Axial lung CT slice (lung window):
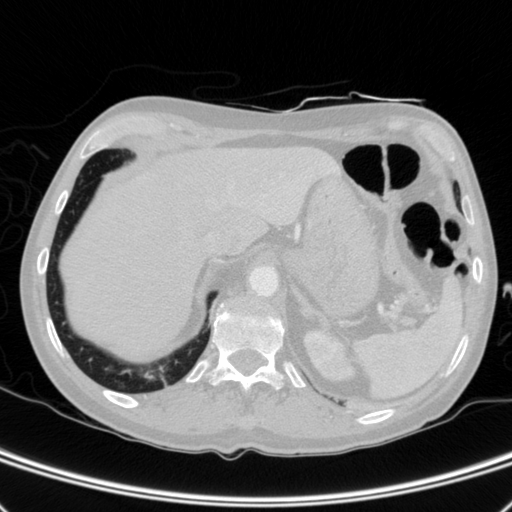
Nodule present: no